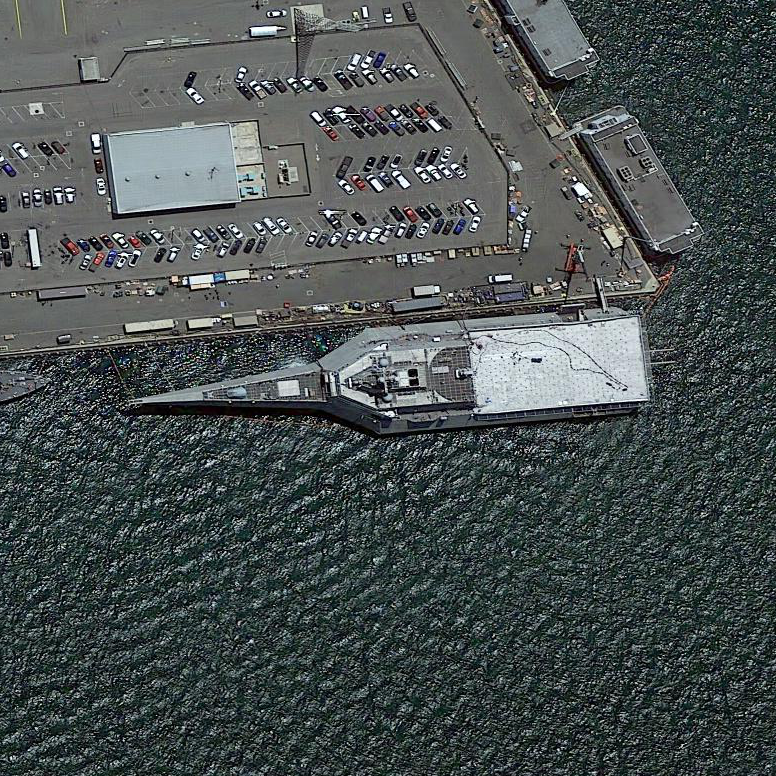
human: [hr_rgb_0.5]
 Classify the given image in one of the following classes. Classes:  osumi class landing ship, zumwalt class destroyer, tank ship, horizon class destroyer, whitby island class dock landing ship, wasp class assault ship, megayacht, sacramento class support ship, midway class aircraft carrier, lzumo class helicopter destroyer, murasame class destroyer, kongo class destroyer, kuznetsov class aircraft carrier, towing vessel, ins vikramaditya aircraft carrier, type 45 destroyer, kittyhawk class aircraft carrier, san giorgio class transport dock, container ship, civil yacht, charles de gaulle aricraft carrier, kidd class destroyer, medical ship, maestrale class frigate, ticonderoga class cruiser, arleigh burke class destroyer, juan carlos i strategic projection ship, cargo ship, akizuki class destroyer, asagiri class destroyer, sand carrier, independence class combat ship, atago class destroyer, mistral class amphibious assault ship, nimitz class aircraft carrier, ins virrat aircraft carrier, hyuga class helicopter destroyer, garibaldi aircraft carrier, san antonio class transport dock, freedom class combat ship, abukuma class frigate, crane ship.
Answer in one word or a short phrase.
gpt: Independence class combat ship